Question: I'm trying to test sending a SMS to the user when they need to sign the document. When do a GET of all envelope recipients i can see the SMS number there but the user never receives the SMS when it's time to sign. I'm using the dev sandbox to test this. Is this only available in production as a paid feature?
Thanks

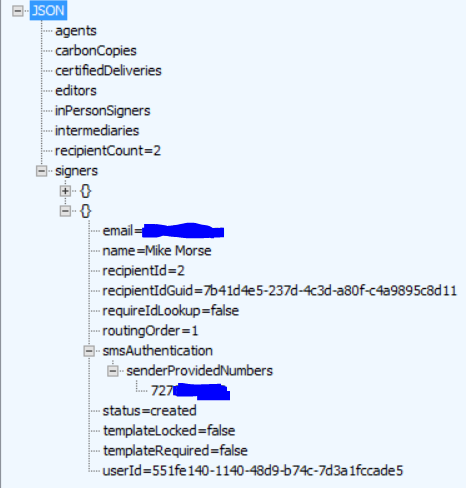
Answer: I've used Phone and KBA in DEMO, it doesn't charge. You may have to check with DocuSign to enable it. You should be able to check by going into the . Pull down the tab and see if you have it listed.

You have 'requireIdLookup=false' in your example. That should be true, and you also need to set IDCheckConfigurationName to the right value.
'''
recipient.RequireIDLookup = true;
recipient.IDCheckConfigurationName = "SMS Auth $";
'''